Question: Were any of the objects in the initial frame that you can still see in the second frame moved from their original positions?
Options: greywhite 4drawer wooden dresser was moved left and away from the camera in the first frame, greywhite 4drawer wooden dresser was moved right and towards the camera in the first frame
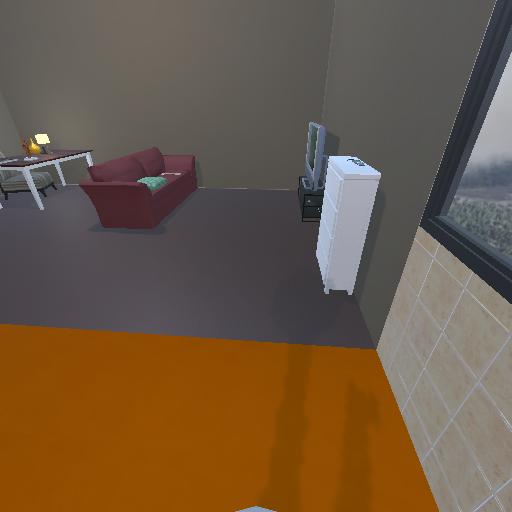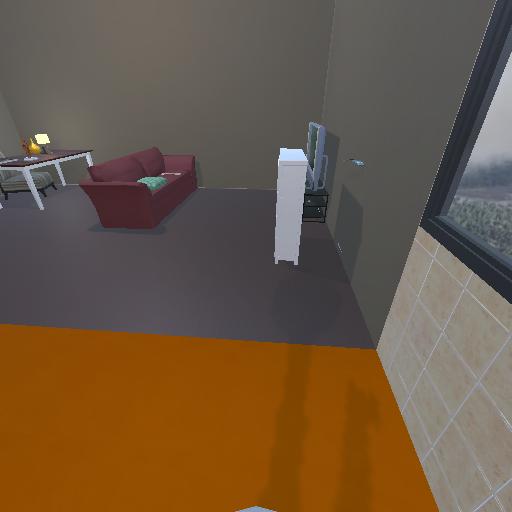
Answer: greywhite 4drawer wooden dresser was moved left and away from the camera in the first frame